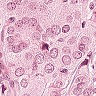
Metastatic tissue present: yes